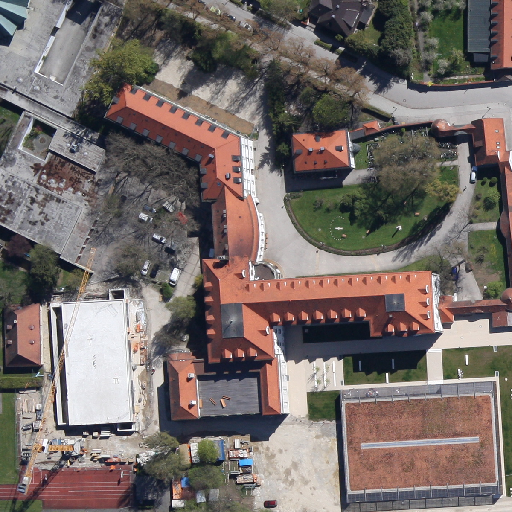
Referring expression: paved road